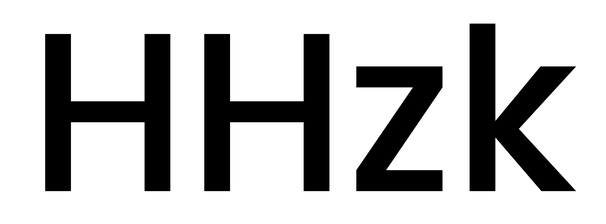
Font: Poppins-Medium